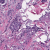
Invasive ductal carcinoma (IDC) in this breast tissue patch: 1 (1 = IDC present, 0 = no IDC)